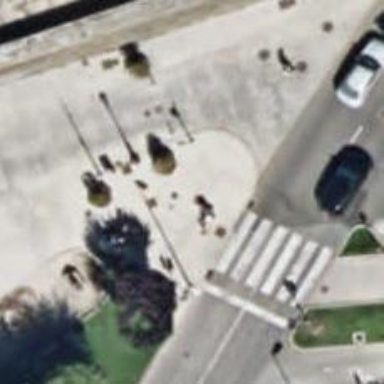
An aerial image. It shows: Footway made of paving stones.